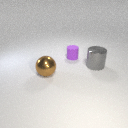
large brown metal sphere to the left of small purple rubber cylinder